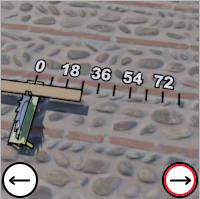
Task: length
Answer: 27
First scale value: 18.0